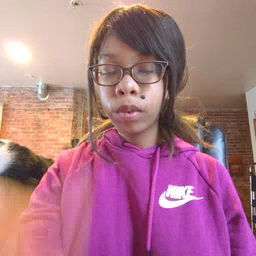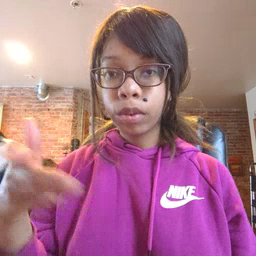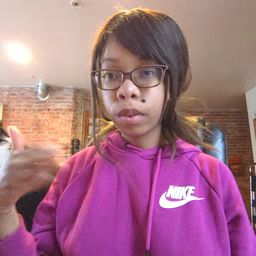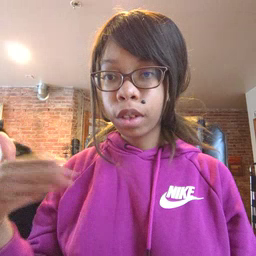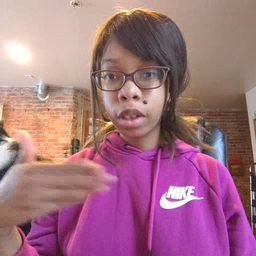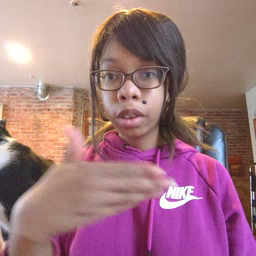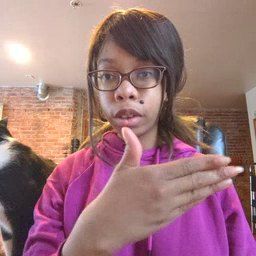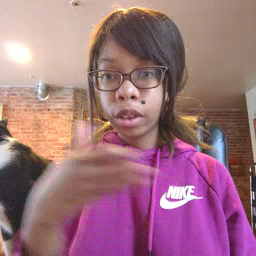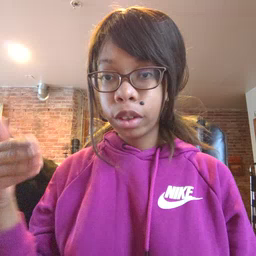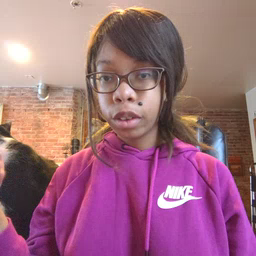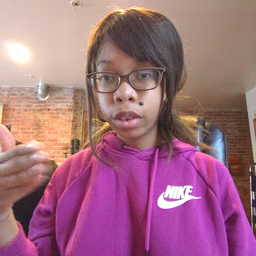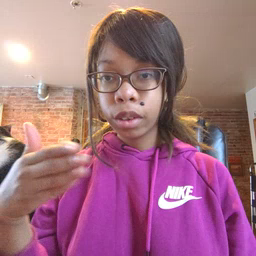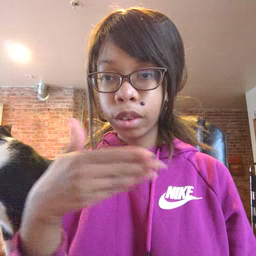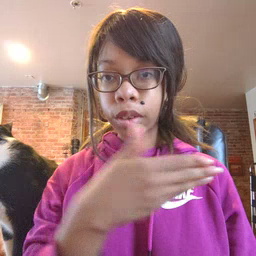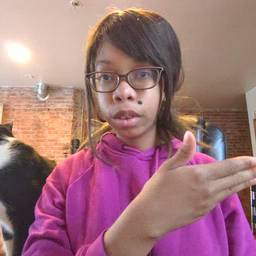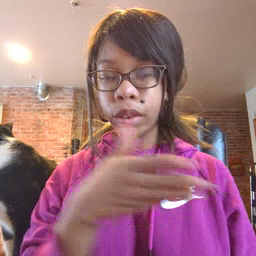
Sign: fish